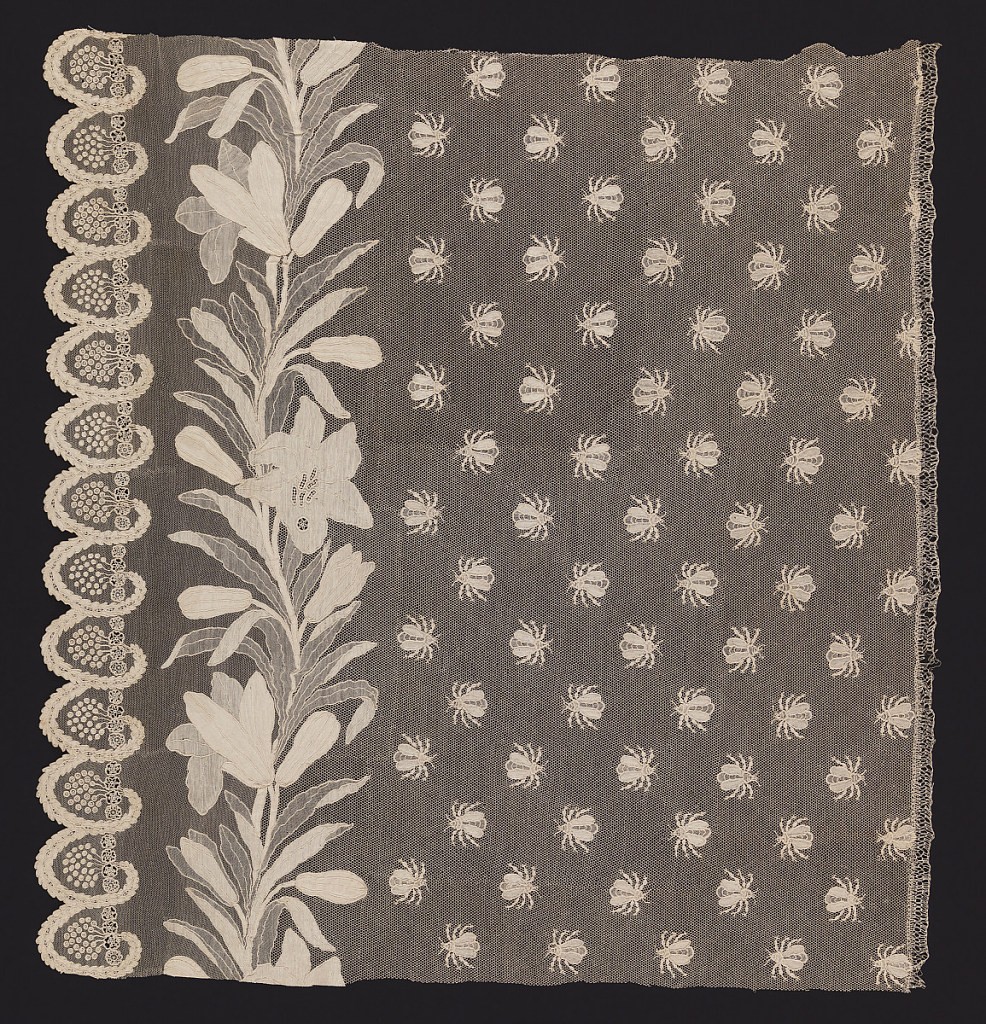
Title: Fragment of bed hanging
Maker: Clerambault, Alençon, France, 1811–1847
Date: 1796–1810
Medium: linen Technique: needle lace with ground of loop and twist with twist return Label: linen needle lace
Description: Small piece from a set of bed hangings, with an all-over pattern of off-set bees on a fine net ground. On the left side, a border of lilies and their foliage. A scalloped edge is formed of gracefully curving laurel branches surrounding clusters of berries.